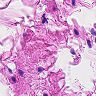
Metastatic tissue present: no